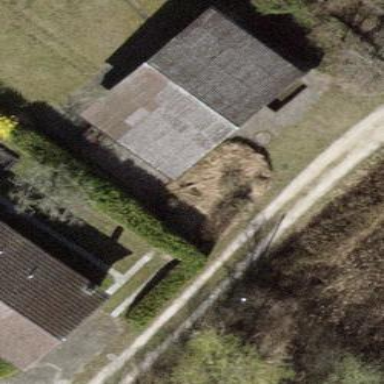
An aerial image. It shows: Simple house.